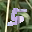
Label: 5